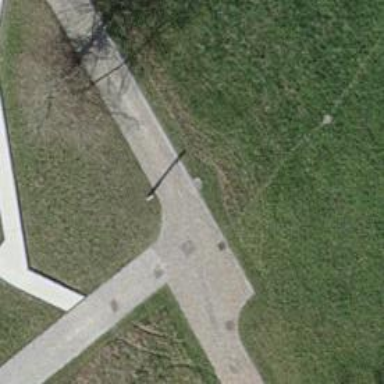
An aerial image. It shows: Footway with surface made of sett.